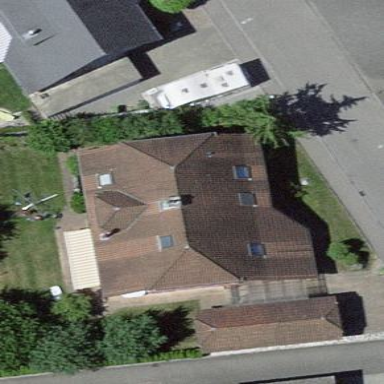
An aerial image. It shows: Building with tile roof.